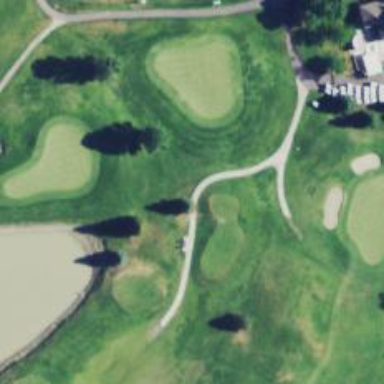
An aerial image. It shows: Service road used as golf cart path.